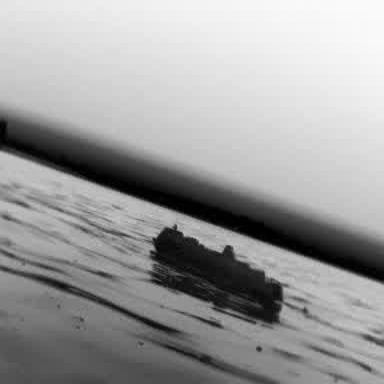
There is a container_ship in the infrared image.